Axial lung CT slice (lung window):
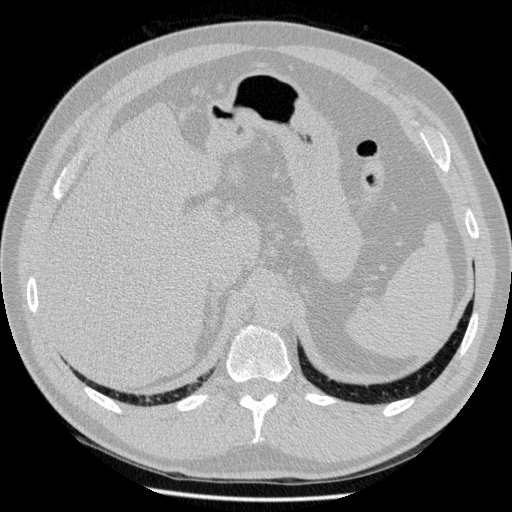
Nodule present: no